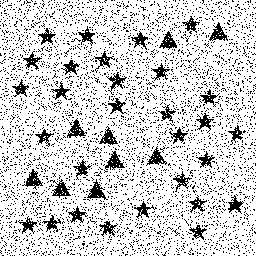
Squares: 0
Triangles: 9
Stars: 29
Total shapes: 38